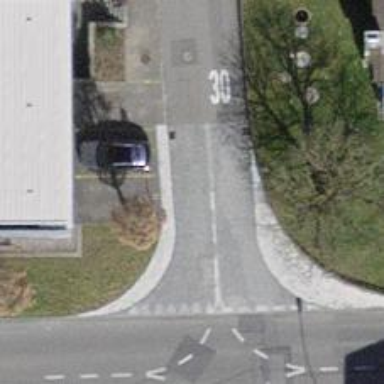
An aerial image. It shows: Sidewalk along the footway.